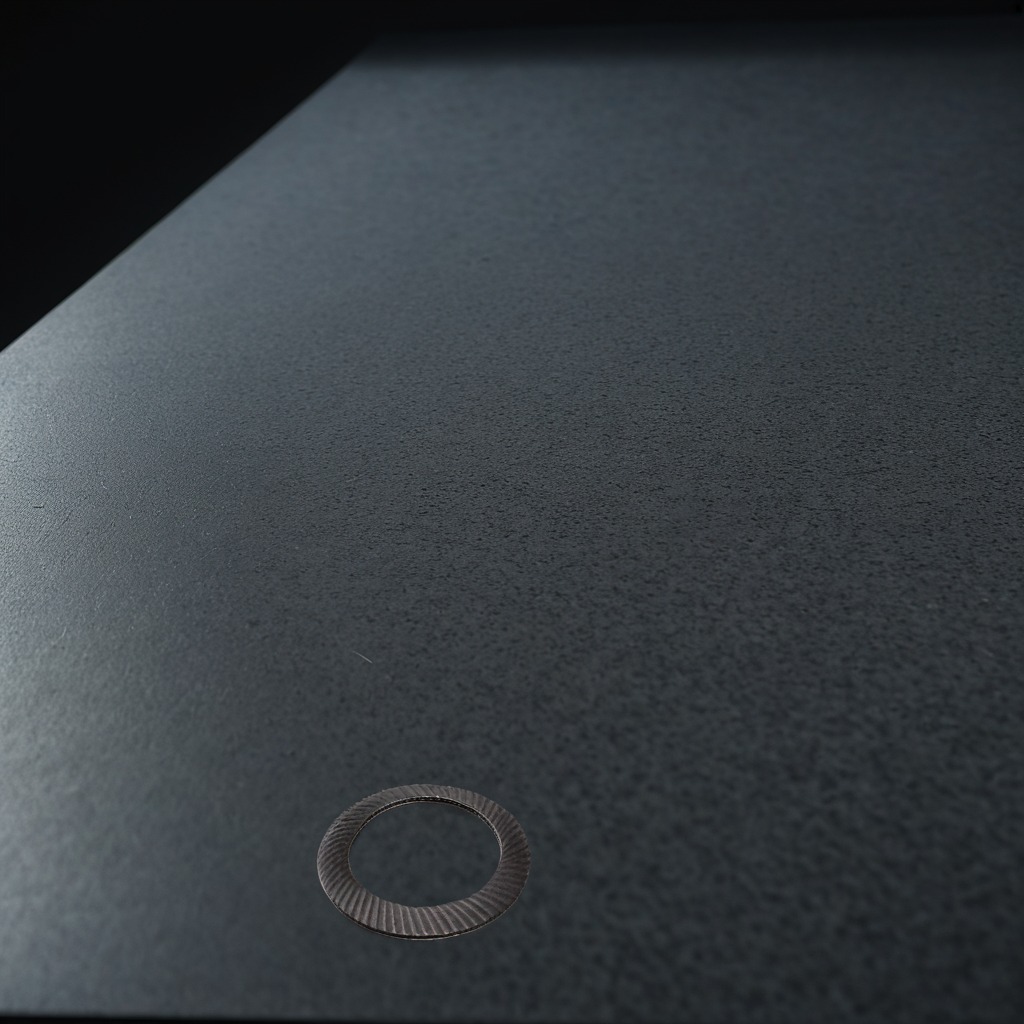
A flat metal washer lying on a clean granite table inside a workshop at night dim ambient light soft shadows worn but